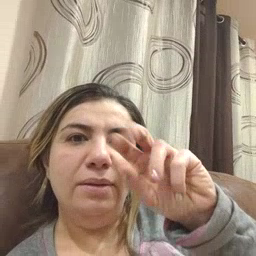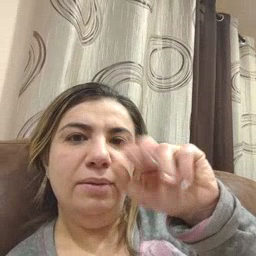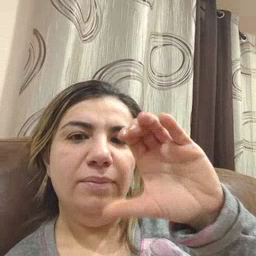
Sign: snack